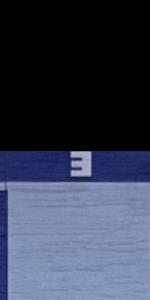
Label: Empty